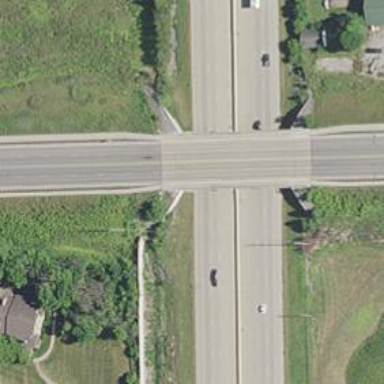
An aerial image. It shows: Asphalt cycleway bridge with sidepath.